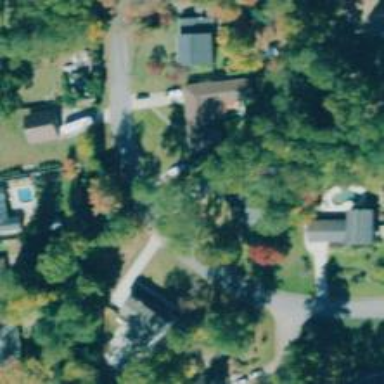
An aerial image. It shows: Residential road.